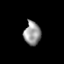
Tissue: prostate
Cell type: Fibroblasts
Senescence score: 0.7432
Nuclear area (px): 386
Mean DAPI intensity: 150.847